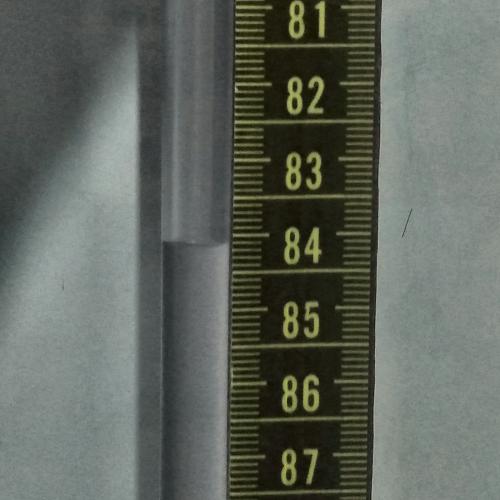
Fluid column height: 84.1 cm